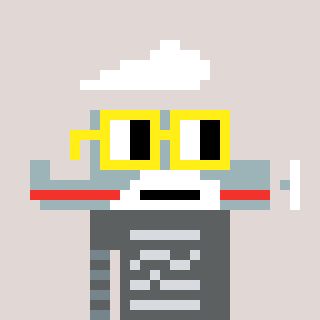
a pixel art character with square yellow glasses, a plane-shaped head and a grayscale-colored body on a warm background